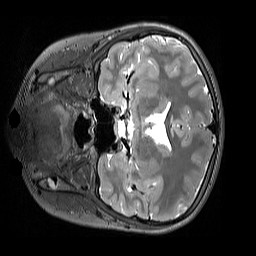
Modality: T2w
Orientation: coronal
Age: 12
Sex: male
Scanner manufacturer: siemens
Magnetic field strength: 3 T
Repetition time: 3.2 s
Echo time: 0.408 s